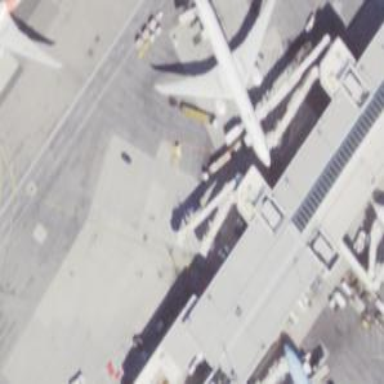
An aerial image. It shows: Airport gate.